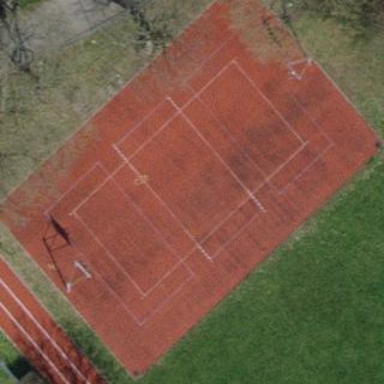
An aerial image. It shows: Tartan tennis court in leisure land pitch.